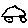
Label: car